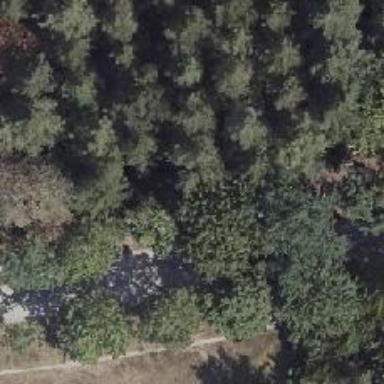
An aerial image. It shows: Broadleaved deciduous tree located in park.